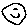
Label: smiley face